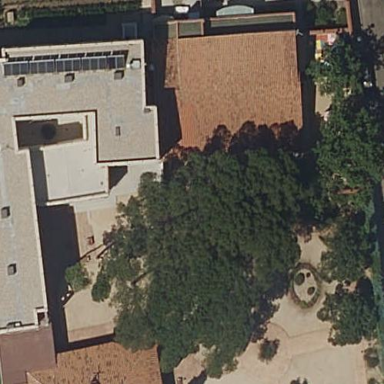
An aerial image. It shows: Kindergarten building.